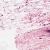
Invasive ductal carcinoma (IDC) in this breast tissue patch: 0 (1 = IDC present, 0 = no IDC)